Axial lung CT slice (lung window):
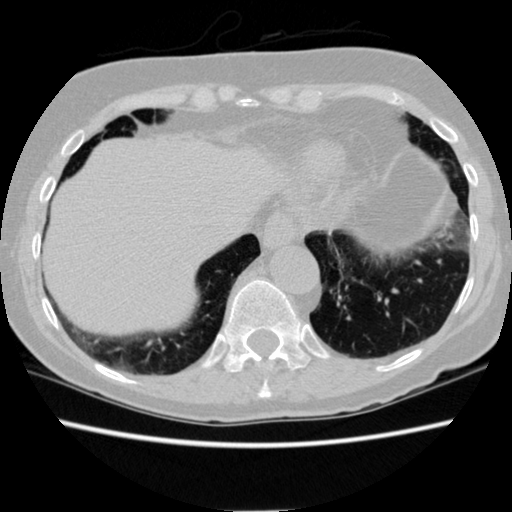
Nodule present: no